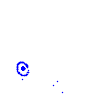
Particle: kaon